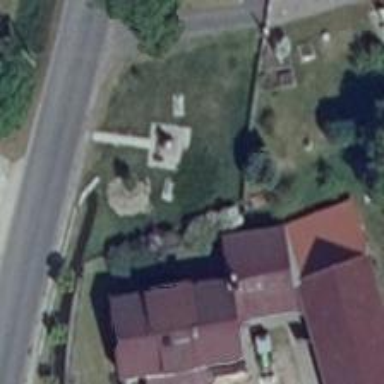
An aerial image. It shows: Historical war memorial.